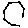
Label: hexagon